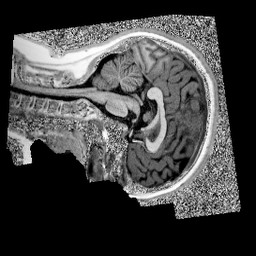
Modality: UNIT1
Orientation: sagittal
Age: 12
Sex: female
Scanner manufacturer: siemens
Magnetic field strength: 3 T
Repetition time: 4 s
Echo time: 0.00303 s